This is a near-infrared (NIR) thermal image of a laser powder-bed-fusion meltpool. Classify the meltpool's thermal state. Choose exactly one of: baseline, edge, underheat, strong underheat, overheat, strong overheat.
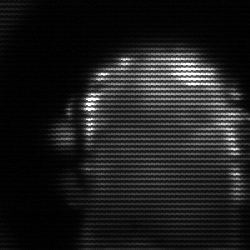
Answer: baseline